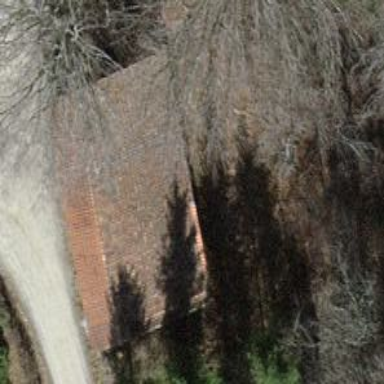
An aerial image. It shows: View of roof of building.